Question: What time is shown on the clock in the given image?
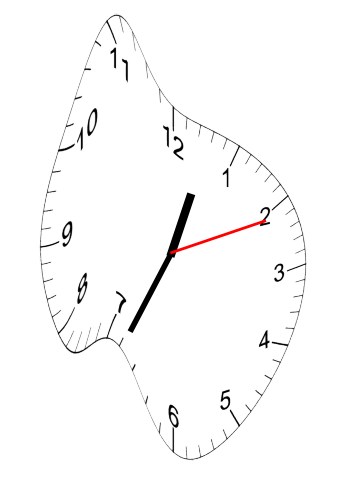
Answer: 12:34:11